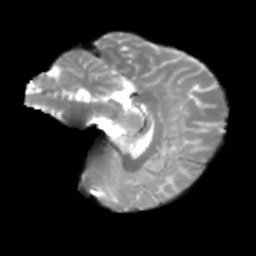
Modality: T2w
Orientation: sagittal
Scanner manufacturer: siemens
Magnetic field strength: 3 T
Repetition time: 4 s
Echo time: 0.0594 s